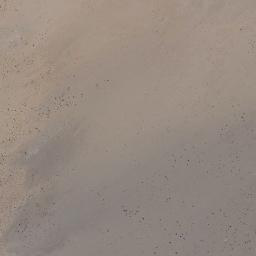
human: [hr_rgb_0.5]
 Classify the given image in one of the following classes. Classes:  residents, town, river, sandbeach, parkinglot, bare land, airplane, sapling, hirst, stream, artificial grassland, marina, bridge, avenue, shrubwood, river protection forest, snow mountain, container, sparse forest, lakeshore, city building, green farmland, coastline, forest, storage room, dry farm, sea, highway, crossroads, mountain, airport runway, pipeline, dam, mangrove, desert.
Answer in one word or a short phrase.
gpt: bare land